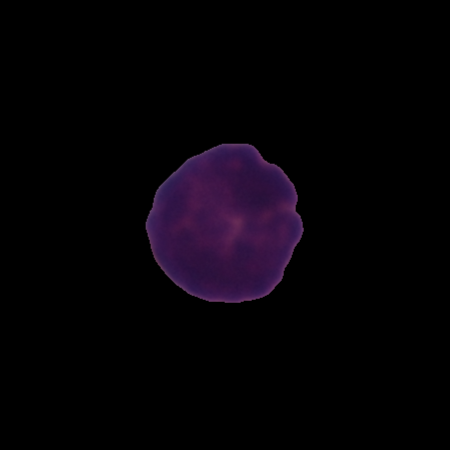
Label: healthy